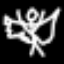
Label: angel